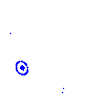
Particle: pion